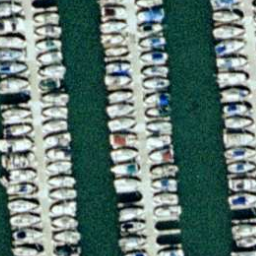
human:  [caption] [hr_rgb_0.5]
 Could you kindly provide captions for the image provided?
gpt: Lots of boats docked in lines at the harbor the boats are closed to each other .

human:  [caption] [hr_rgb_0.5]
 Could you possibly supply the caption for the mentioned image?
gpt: Lots of boats docked in lines at the harbor .

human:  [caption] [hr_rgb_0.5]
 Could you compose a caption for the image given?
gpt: Many boats docked in lines at the harbor and the water is deep blue .

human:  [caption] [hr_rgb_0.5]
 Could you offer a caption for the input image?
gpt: Many boats docked in lines at the harbor and just a few positions are free .

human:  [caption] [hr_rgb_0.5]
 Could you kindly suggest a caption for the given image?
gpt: Lots of boats docked in lines at the harbor and the boats are closed to each other .